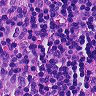
Metastatic tissue present: no